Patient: sex F, age 65
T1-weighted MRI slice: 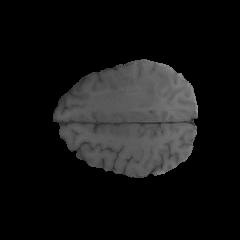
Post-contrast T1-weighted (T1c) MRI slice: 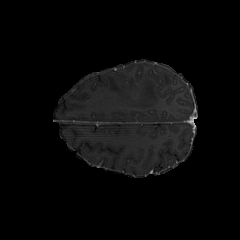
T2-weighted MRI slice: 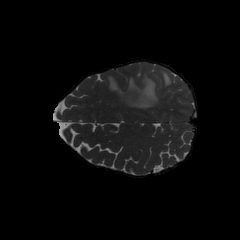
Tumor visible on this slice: yes
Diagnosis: Glioblastoma, IDH-wildtype
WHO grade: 4